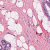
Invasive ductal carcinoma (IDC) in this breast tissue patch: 0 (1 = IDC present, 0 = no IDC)